Question: Count the number of objects in the diagram.
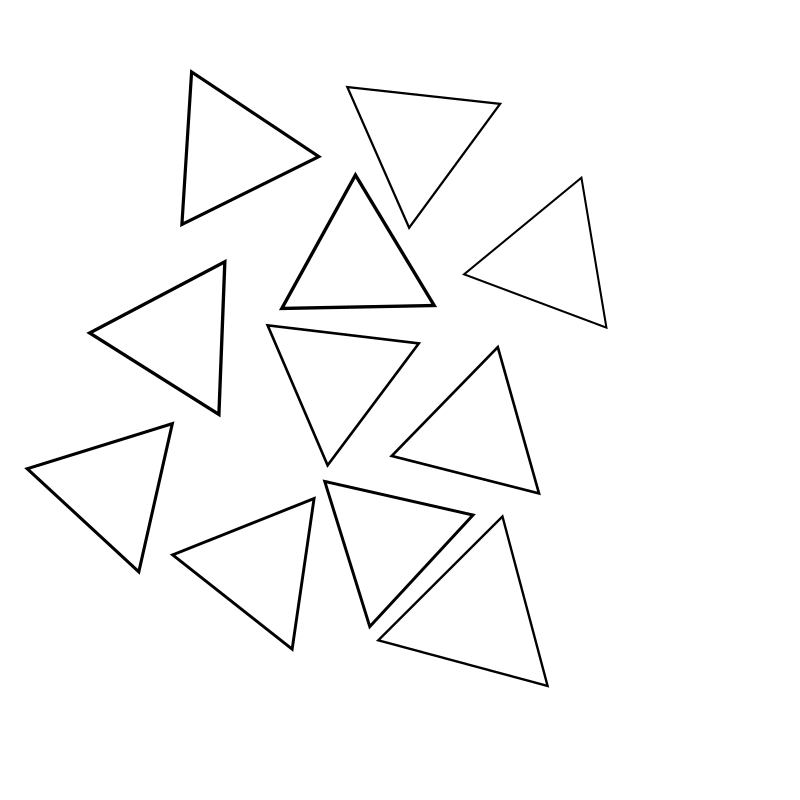
Answer: 11